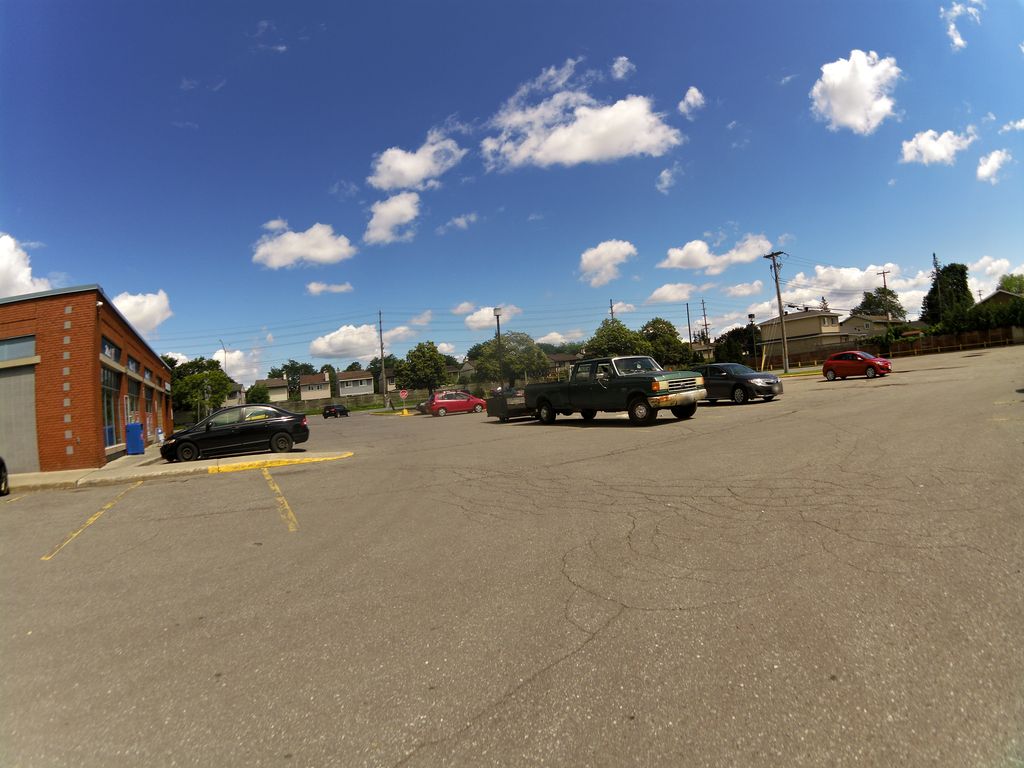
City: ottawa-gatineau